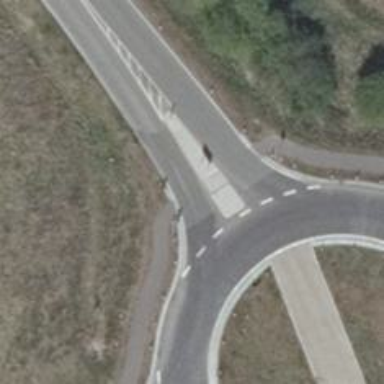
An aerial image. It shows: Uncontrolled road crossing with pedestrian island.